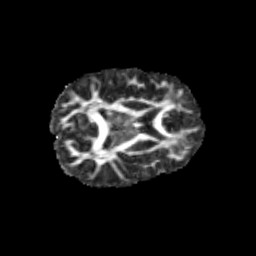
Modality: FA
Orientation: axial
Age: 10
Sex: male
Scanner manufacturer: siemens
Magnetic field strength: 3 T
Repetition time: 3.8 s
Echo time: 0.07 s